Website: walmart
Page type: payment
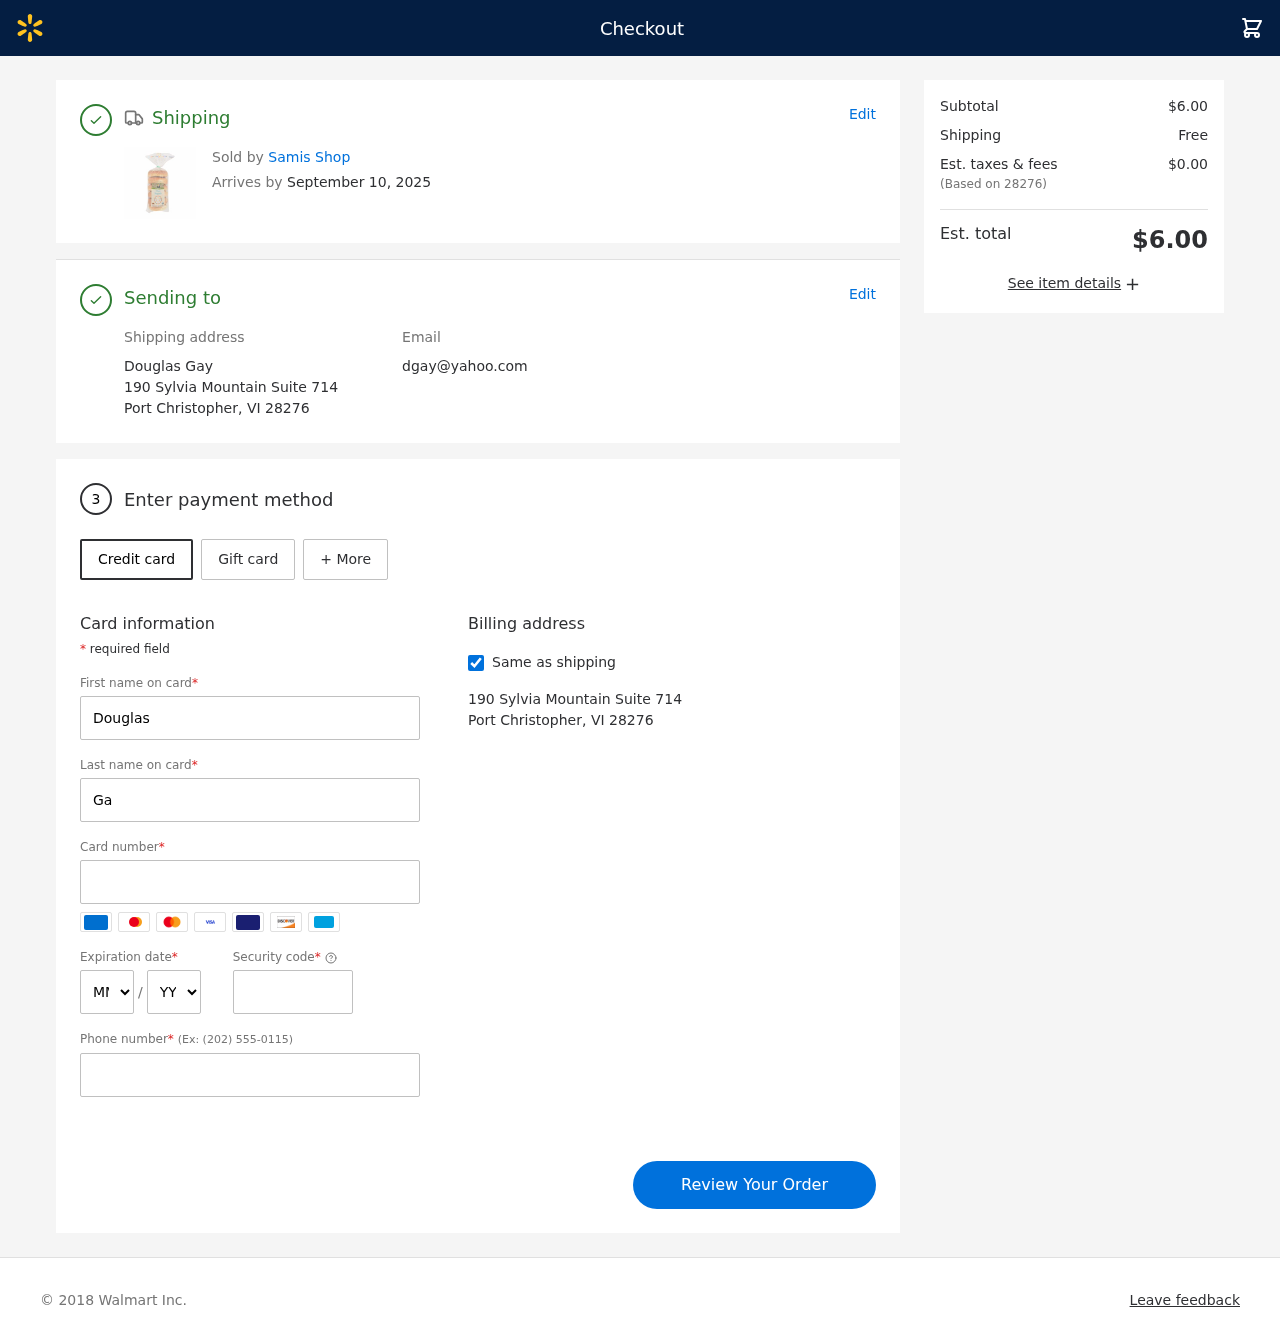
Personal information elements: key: PII_CARD_CVV
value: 347
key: PII_CARD_EXPIRY_MONTH
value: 03
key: PII_CARD_EXPIRY_YEAR
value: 27
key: PII_CARD_NUMBER
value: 6530 7021 4458 7802
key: PII_CITY_STATE_ZIP
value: Port Christopher, VI 28276
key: PII_EMAIL
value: dgay@yahoo.com
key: PII_FIRSTNAME
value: Douglas
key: PII_FULLNAME
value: Douglas Gay
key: PII_LASTNAME
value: Gay
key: PII_PHONE
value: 9947164093
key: PII_POSTCODE
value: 28276
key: PII_STREET
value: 190 Sylvia Mountain Suite 714
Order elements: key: ORDER_DELIVERY_DATE
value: September 10, 2025
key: ORDER_SUBTOTAL
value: $6.00
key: ORDER_SHIPPING_COST
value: Free
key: ORDER_TAX
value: $0.00
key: ORDER_TOTAL
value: $6.00